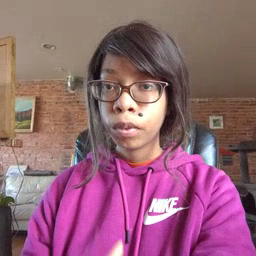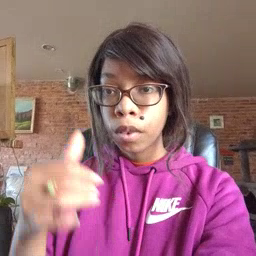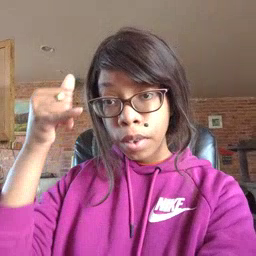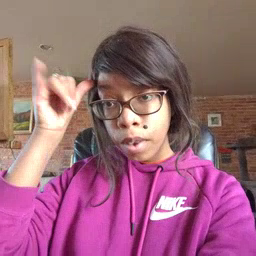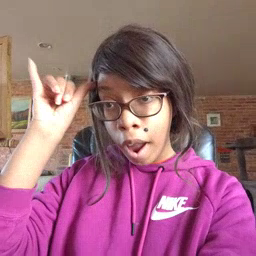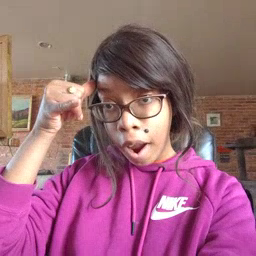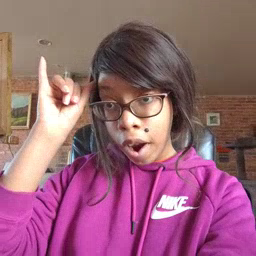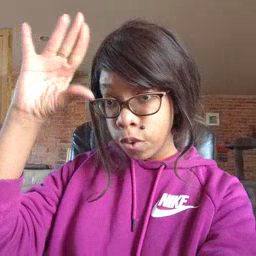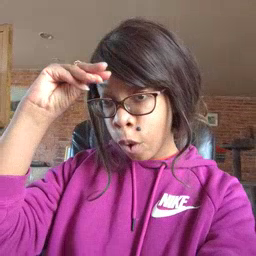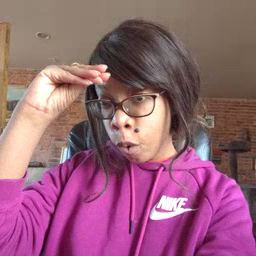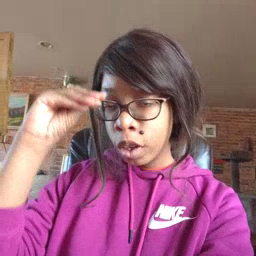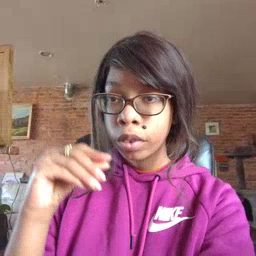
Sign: cowboy